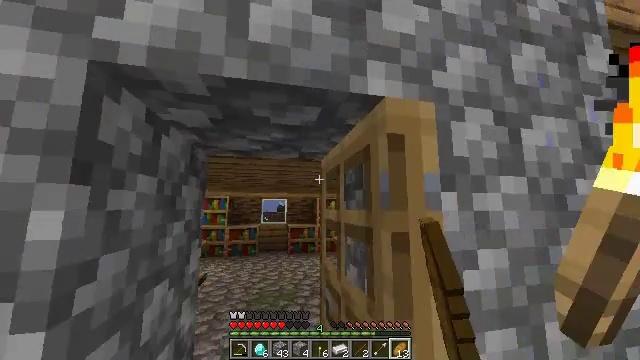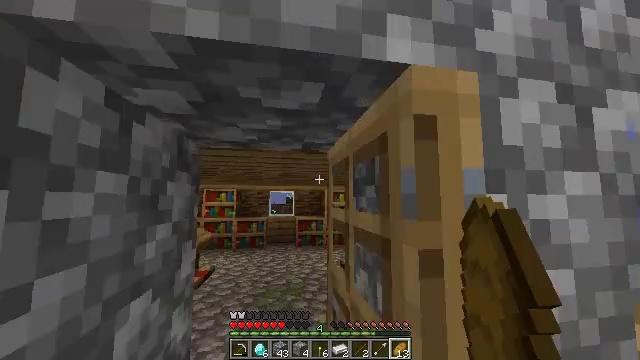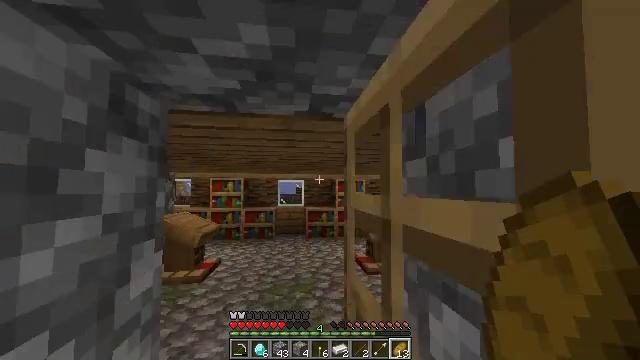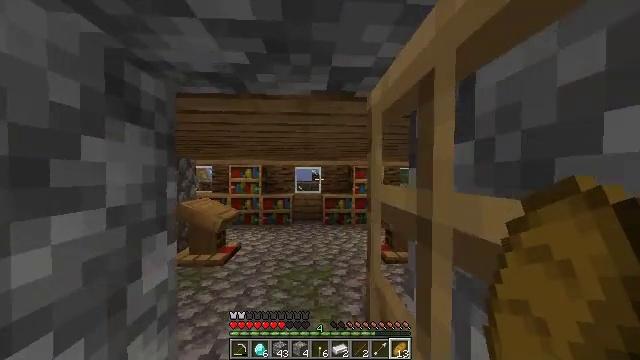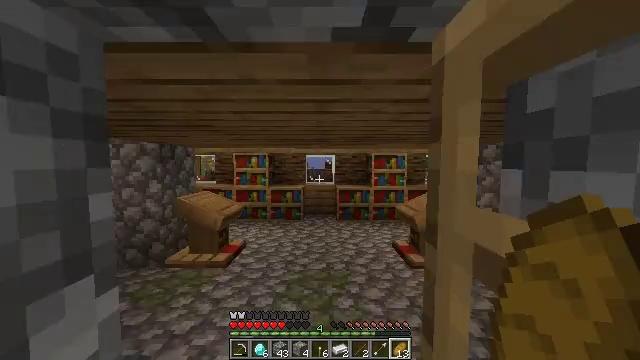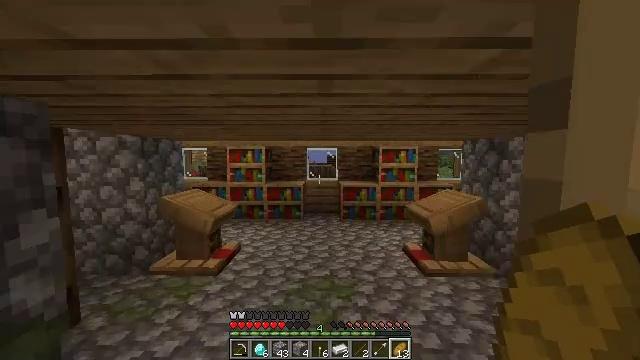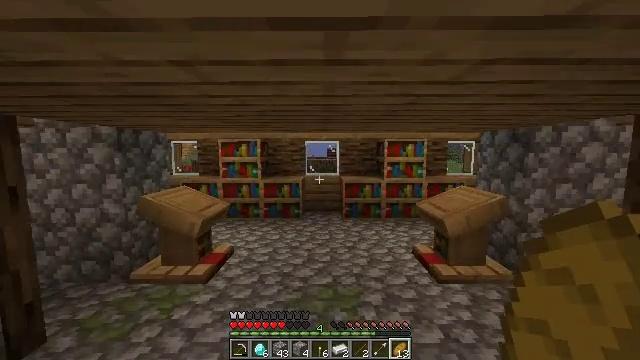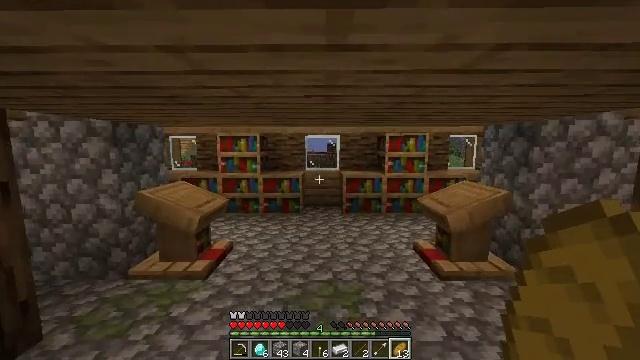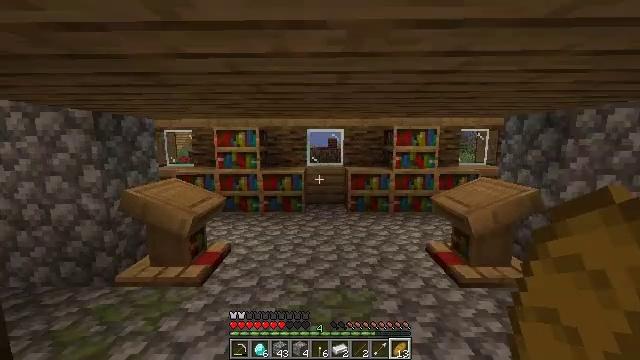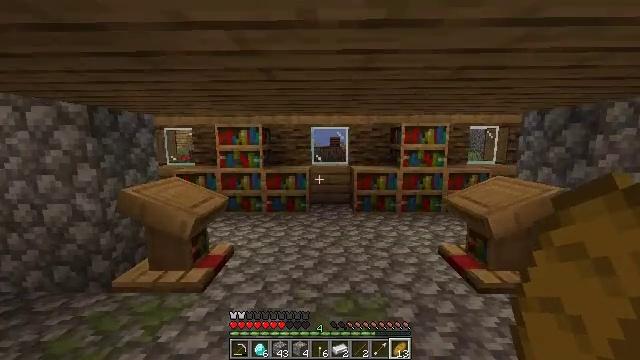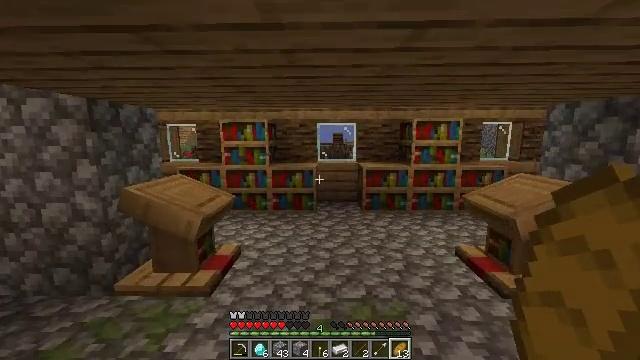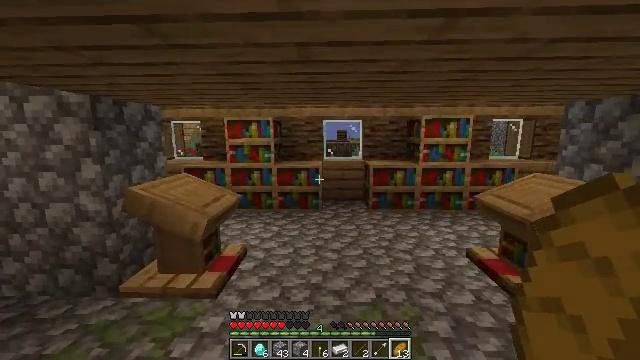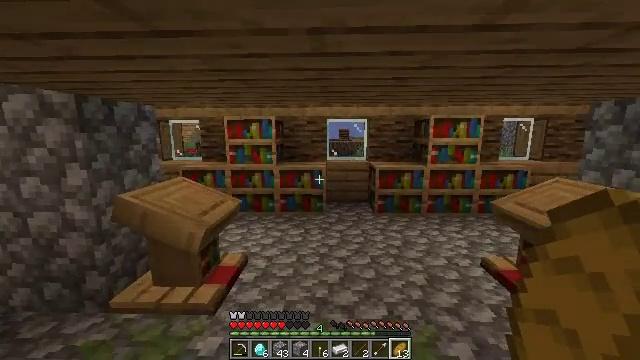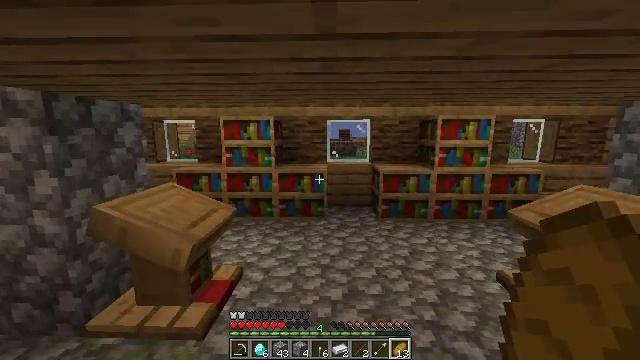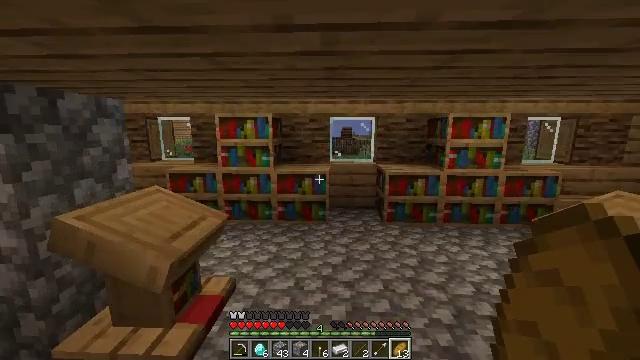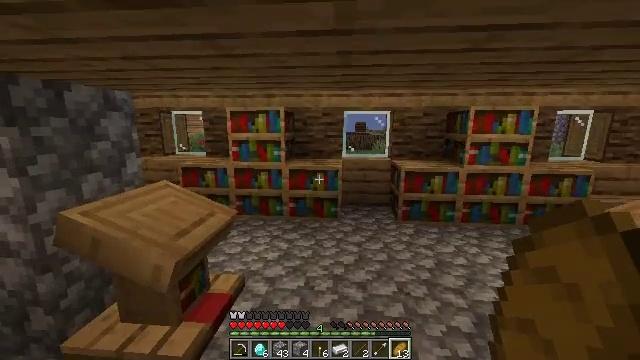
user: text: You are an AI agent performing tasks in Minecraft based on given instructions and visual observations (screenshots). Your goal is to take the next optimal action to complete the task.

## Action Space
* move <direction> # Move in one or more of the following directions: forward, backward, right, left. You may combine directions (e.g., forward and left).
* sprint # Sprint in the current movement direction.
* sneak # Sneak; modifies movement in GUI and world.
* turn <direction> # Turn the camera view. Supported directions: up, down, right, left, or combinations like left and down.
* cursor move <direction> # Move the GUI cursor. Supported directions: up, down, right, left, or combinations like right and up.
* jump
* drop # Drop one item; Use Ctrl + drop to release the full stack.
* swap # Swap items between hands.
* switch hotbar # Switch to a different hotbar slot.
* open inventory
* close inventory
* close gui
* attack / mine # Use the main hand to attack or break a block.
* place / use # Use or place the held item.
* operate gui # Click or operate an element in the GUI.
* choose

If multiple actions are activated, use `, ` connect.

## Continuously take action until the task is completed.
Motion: motion action
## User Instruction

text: Collect books by breaking the bookshelf.
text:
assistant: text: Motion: move forward, turn left and down
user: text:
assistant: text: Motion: move forward, turn left and down
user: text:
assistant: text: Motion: move forward, turn left and down
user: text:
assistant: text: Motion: move forward, turn left and down
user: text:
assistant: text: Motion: move forward, turn down
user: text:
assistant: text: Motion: move forward, turn down
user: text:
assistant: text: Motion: move forward, turn down
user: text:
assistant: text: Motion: move forward and move left, turn down
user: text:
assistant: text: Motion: move forward and move left
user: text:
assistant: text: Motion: move forward and move left
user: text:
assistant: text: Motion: move forward
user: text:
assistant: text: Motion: move forward
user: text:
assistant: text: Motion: move forward
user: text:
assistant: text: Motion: move forward
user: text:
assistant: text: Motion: move forward, turn left and down
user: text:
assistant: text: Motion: move forward and move right, turn left and down
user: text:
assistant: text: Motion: move forward and move right, turn left
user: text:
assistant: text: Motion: move forward and move right, turn left
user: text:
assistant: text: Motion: move forward and move right, turn left
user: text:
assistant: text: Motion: move forward and move right, turn right and down
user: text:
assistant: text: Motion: move forward and move right
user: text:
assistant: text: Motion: move forward and move right
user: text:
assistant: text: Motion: move forward, turn right
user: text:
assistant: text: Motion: move forward, turn up
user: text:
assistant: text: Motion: move forward, turn up
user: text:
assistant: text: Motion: move forward, turn left and up
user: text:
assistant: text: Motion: move forward, turn up
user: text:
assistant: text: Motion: move forward, attack / mine
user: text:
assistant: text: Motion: attack / mine
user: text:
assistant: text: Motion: attack / mine